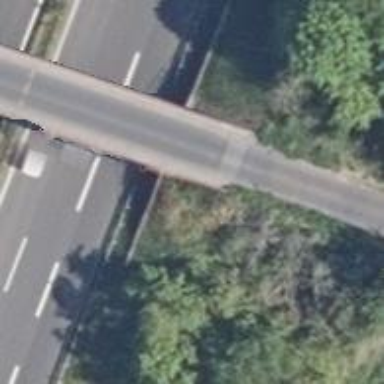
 featuring bridge. There is cycleway on the opposite side."